Field crop: maize
Growth stage: 2
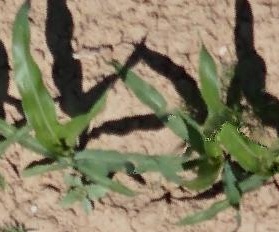
Species: maize